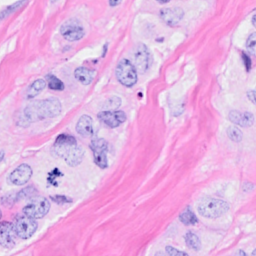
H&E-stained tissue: Breast